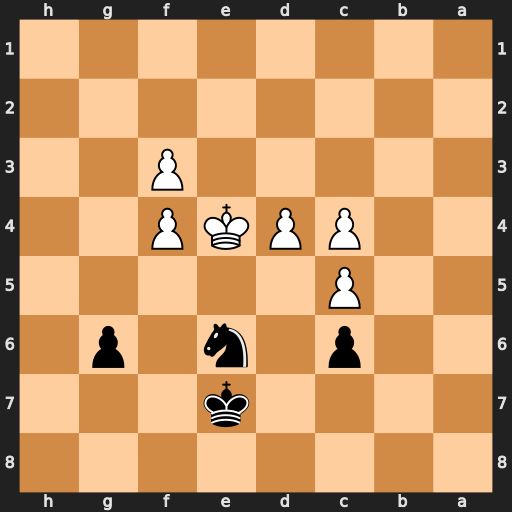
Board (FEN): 8/4k3/2p1n1p1/2P5/2PPKP2/5P2/8/8
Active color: b
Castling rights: -
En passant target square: -
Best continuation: Kf6 d5 Nxc5+ Kd4 Nb3+ Kc3 Na5 Kb4 cxd5 cxd5 Nb7